Question: I came across interesting underline effect that looks like this:

It's simple, but I can't think of a way to achieve it without using additional html elements in markup, that will be not semantic. I am wondering if it is possible to achieve it using css and without having any additional elements. Effect is essentially an underline / bottom border that is smaller than element and centered under it.
Here is my markup for navigation, where this effect will be used on current page links.
'''
<nav id="navigation" class="right">
<ul>
<li> <a href="#">Home</a> </li>
<li> <a href="#">About</a> </li>
<li> <a href="#">Work</a> </li>
<li> <a href="#">Blog</a> </li>
<li> <a href="#">Contact</a> </li>
</ul>
</nav>
'''
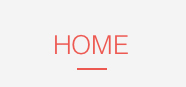
Answer: try this one - <URL>
'''
#navigation li a { position:relative; }
#navigation li a:after {
content: '';
position:absolute;
bottom:0;
left: 30%;
right: 30%;
height: 2px;
background:red;
display:block;
}
'''